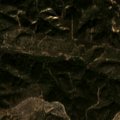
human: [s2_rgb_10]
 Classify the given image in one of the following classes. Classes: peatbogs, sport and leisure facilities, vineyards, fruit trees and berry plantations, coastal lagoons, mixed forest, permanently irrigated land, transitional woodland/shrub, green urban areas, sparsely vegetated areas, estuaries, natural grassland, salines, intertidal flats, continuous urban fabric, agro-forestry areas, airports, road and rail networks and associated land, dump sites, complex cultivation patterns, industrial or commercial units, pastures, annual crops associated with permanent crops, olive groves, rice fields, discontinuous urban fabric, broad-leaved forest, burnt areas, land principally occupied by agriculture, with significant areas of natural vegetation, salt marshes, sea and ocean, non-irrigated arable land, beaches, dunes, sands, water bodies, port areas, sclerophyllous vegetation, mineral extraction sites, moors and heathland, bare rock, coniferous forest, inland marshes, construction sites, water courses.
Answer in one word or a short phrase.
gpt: broad-leaved forest, transitional woodland/shrub